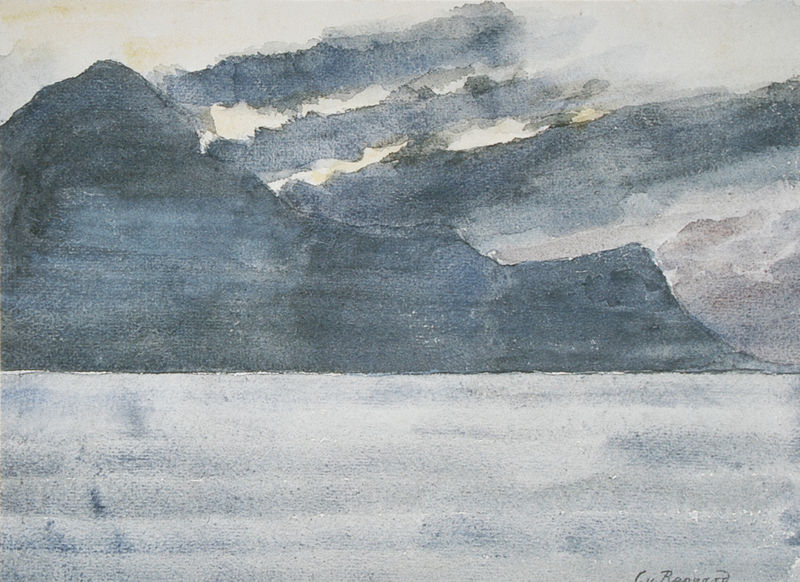
Titel: Seelandschaft
Künstler: Clara von Rappard
Institution: Privatbesitz
Schlagwörter: berg, blau, dunkel, felsen, gemälde, gewitter, himmel, meer, schatten, wasser, weiß, wolken, aquarell, landschaft, see, ufer, grau, hell, licht, schwarz, skizze, zeichnung, eis, schnee, signatur, horizont, wind, rauch, sonne, insel, rosa, küste, wellen, düster, abstrakt, berge, fels, fläche, flächen, gebirge, gipfel, gletscher, dunst, lila, nebel, violett, monochrom, linien, massiv, winter, bonnard, tusche, wasserfarben, vulkan, bläulich, diffus, blaugrau, horizontal, hänge, gewölk, quarell, eiland, gemädle, schneee, eismeer, bernard, b, beerg, kindisch